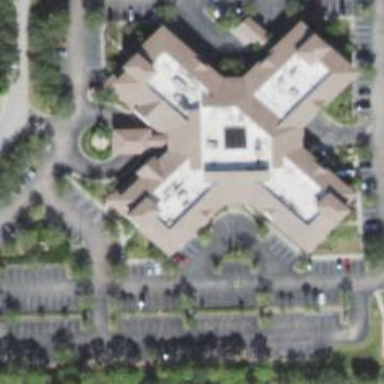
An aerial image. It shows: Hospital providing healthcare services.